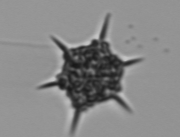
Label: Dictyocha